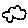
Label: cloud